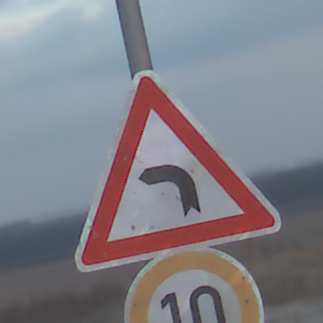
Verkehrszeichen: KurveLinks
Zusatzzeichen unten: Geschwindigkeit10
Umgebung: Outdoor, Beach
Tageszeit: SunriseSunset
Wetter: PartlyCloudy
Licht: Natural
Jahreszeit: NotSpecified
Kontrast: MediumContrast